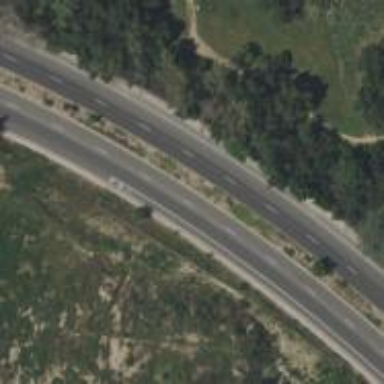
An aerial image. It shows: Primary highway.